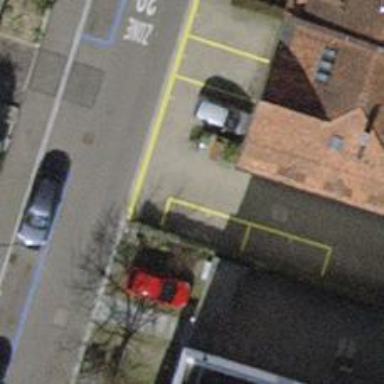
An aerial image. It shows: Car sharing facility.